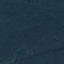
Land use / land cover class: Forest